Question: I wrote this piece of code
'''
#include <stdio.h> /* Input/Output */
#include <stdlib.h> /* General Utilities */
#include <pthread.h> /* POSIX Threads */
unsigned int cnt=0; /*Count variable%*/
const int NITERS=1000;
void count()
{
int i=0;
for(i=0; i<NITERS; i++)
{
cnt++;
}
pthread_exit(0);
}
int main()
{
pthread_t tid1,tid2;
/* create threads 1 and 2 */
pthread_create(&tid1,NULL,count,NULL);
pthread_create(&tid2,NULL,count,NULL);
/* Main block now waits for both threads to terminate, before it exits
If main block exits, both threads exit, even if the threads have not
finished their work */
pthread_join(tid1,NULL);
pthread_join(tid2,NULL);
if(cnt!=(unsigned)NITERS*2)
{
printf("BOOM! cnt=%d, it should be %d
",cnt,NITERS*2);
}
else
{
printf("OK! cnt=%d
",cnt);
}
exit(0);
}
'''
and it exhibits this result.

Some time it get cnt to be 2000 but most of the time it is giving the result less than 2000. Can you please explain why is it happening or what is the reason behind this? How to fix it. Your answers and reasons will be sure of great help.
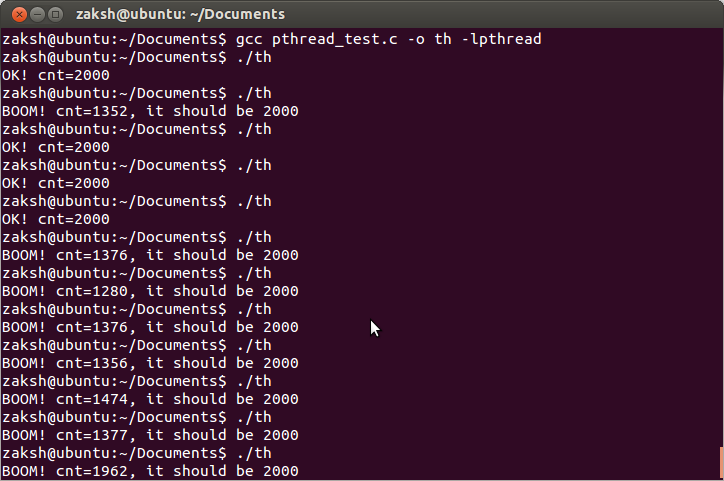
Answer: 'unsigned int cnt=0;' is share-able among the threads and operation '++' is not atomically increase 'cnt'. Two thread may read same values of 'cnt' and increase, and overwrites 'cnt'. You need to apply some concurrency control mechanism like semaphore, or mutex.
---
If you would disassemble code using following command (suppose code name is 'thread1.c')
'''
~$ gcc thread.c -lpthread -S
'''
The output assembly code name is 'thread1.s'.
your wil find 'cnt++' is more then one instruction in low level in your code:
'''
movl $0, -12(%ebp)
jmp .L2
.L3:
movl cnt, %eax
addl $1, %eax
movl %eax, cnt
addl $1, -12(%ebp)
.L2:
movl NITERS, %eax
'''
(1) 'cnt' fist move to '%eax'
(2) then add one to '%exc'
(3) move '%eax' into 'cnt' back
And due to thread context switching in between this line, same value of 'cnt' is read by more than one threads. hence 'cnt++' is not atomic.
Global variable are thread shareable like 'cnt', and local variable like 'i' that you declared in 'count()' is thread specific.
---
I modified your code and imposed concurrency control using semaphore, now it would work fine.
'''
#include <pthread.h> /* POSIX Threads */
#include <semaphore.h>
unsigned int cnt=0; /*Count variable%*/
const int NITERS=1000;
sem_t mysem;
void count()
{
int i=0;
for(i=0; i<NITERS; i++)
{
sem_wait(&mysem);
cnt++;
sem_post(&mysem);
}
pthread_exit(0);
}
int main()
{
if ( sem_init(&mysem,0,1) ) {
perror("init");
}
// rest of your code
}
'''
This will work good! some examples:
'''
nms@NMS:~$ ./thread
OK! cnt=2000
nms@NMS:~$ ./thread
OK! cnt=2000
nms@NMS:~$ ./thread
OK! cnt=2000
'''